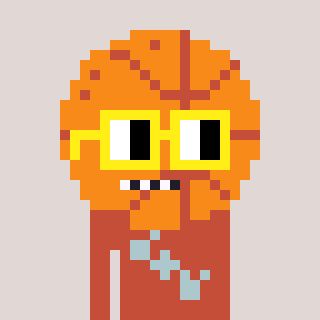
a pixel art character with square yellow glasses, a basketball-shaped head and a rust-colored body on a warm background